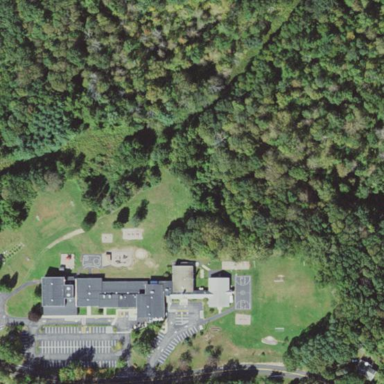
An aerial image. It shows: School.